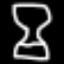
Label: hourglass